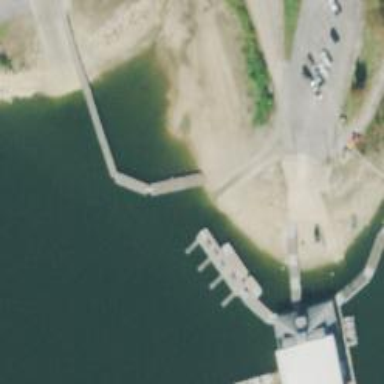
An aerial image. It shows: Slipway on leisure land.